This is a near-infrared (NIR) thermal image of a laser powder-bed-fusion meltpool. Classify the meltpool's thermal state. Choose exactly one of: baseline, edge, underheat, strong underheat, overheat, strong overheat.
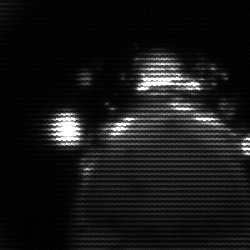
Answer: baseline